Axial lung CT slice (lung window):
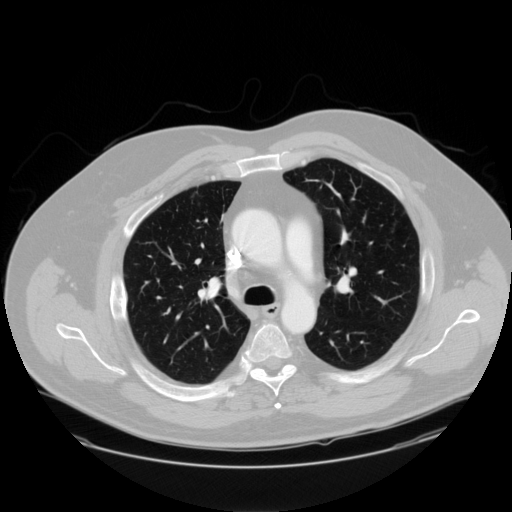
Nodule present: no